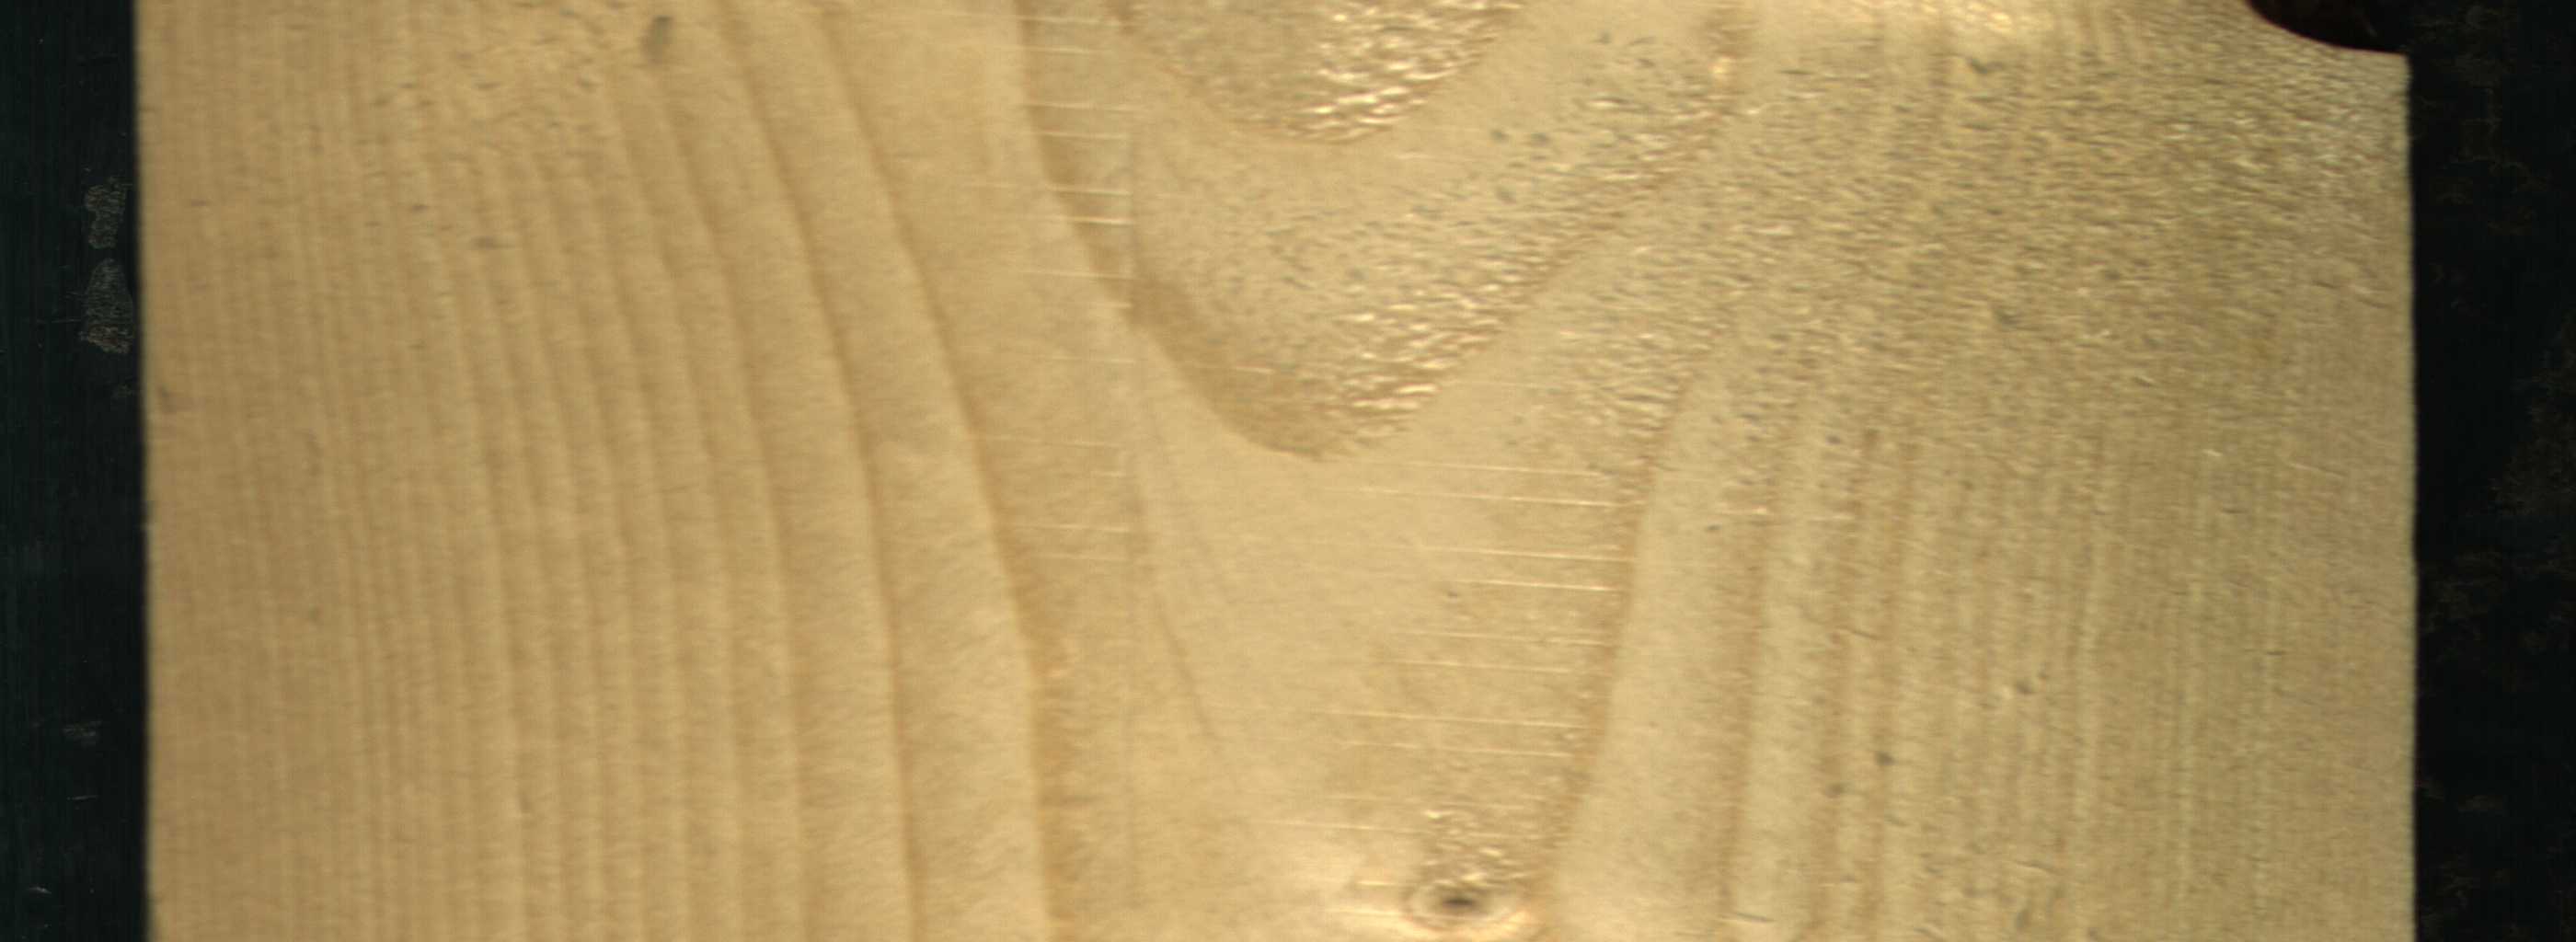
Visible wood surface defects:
Knot_missing
Live_Knot